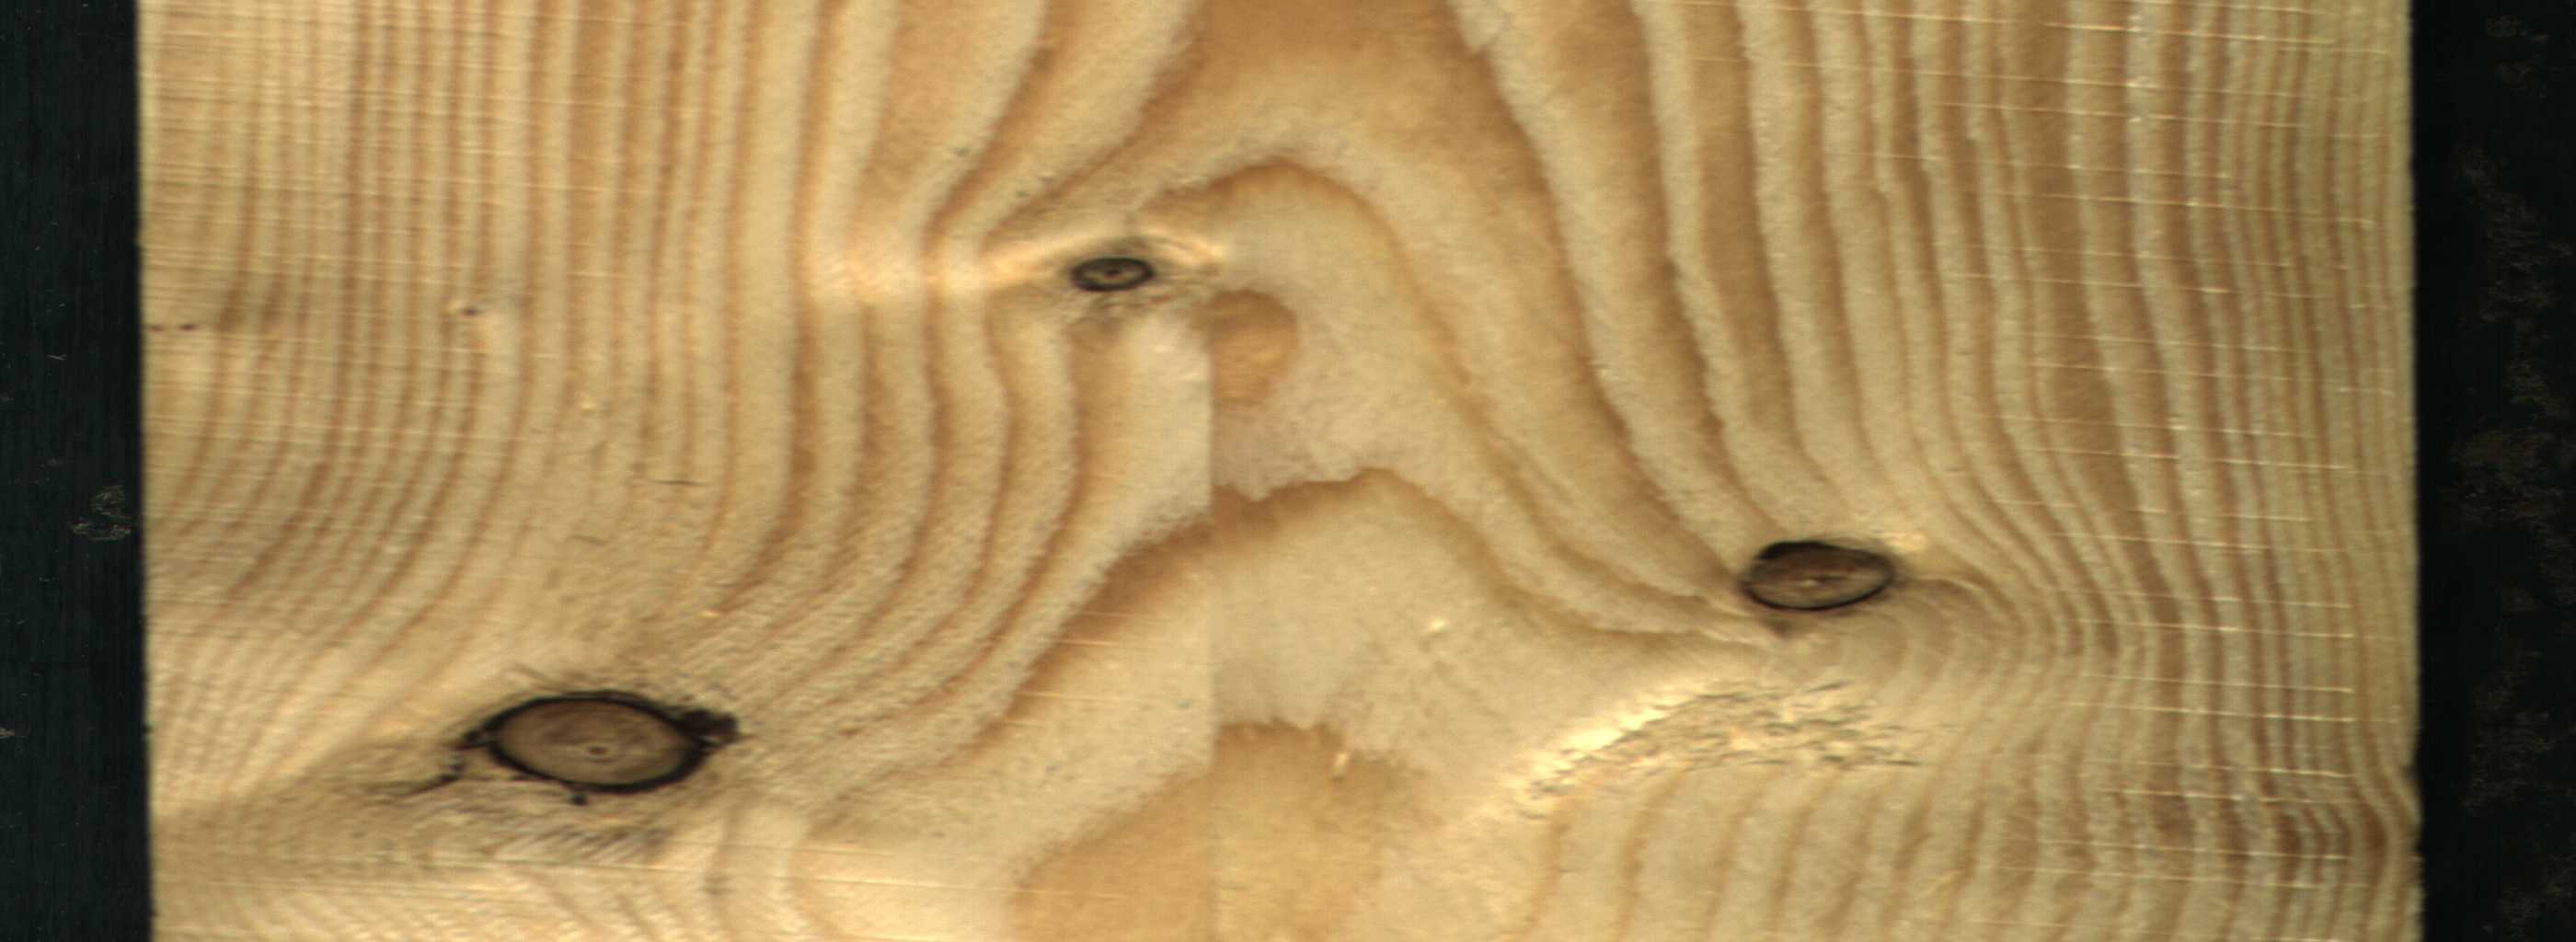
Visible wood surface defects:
Dead_Knot
Dead_Knot
Dead_Knot